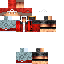
A male human skin with medium skin, wearing brown long hair dressed in a red hoodie and red pants, featuring a closed mouth.